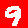
Digit: 9